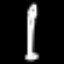
Label: pencil